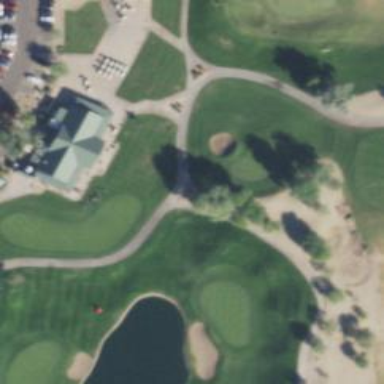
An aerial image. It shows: Rough grassy area used for golf.